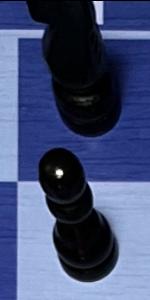
Label: Pawn_Black